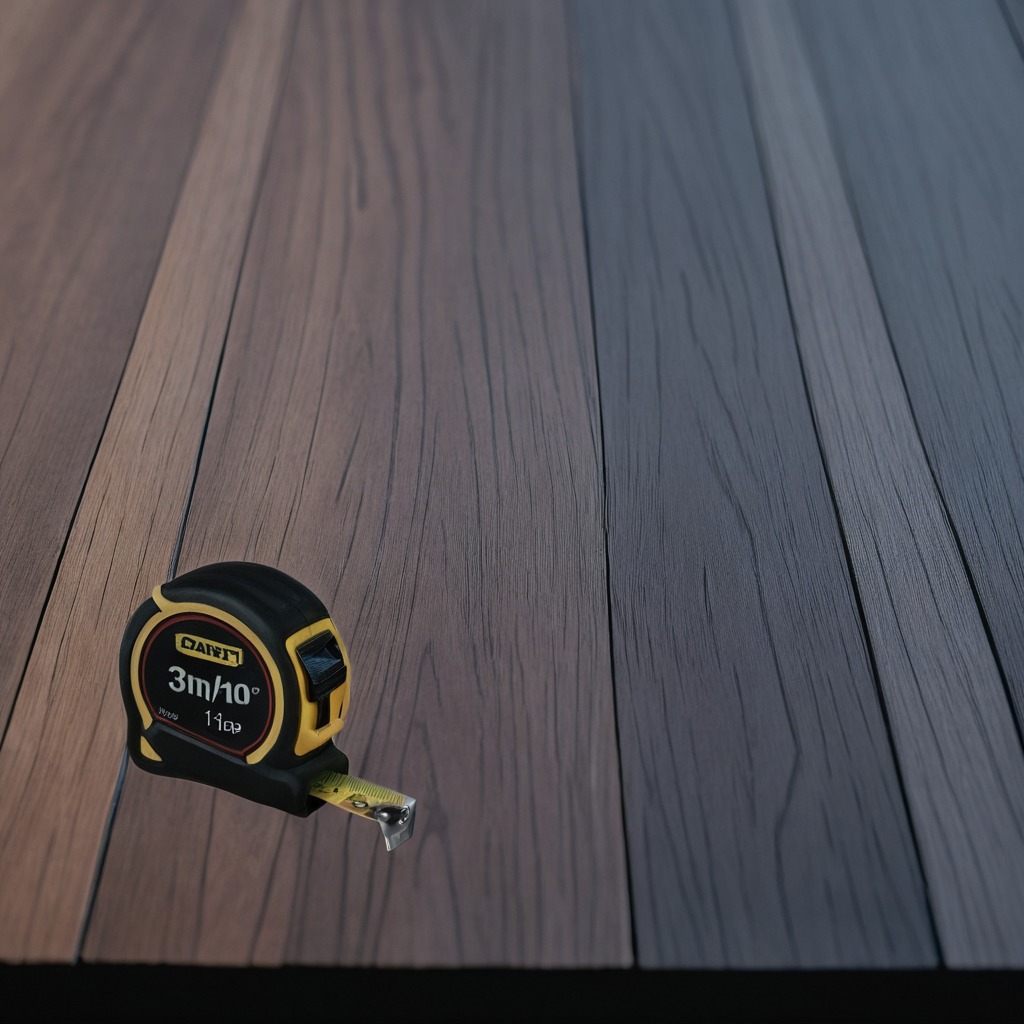
A measuring tape is lying on the table.